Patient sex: M
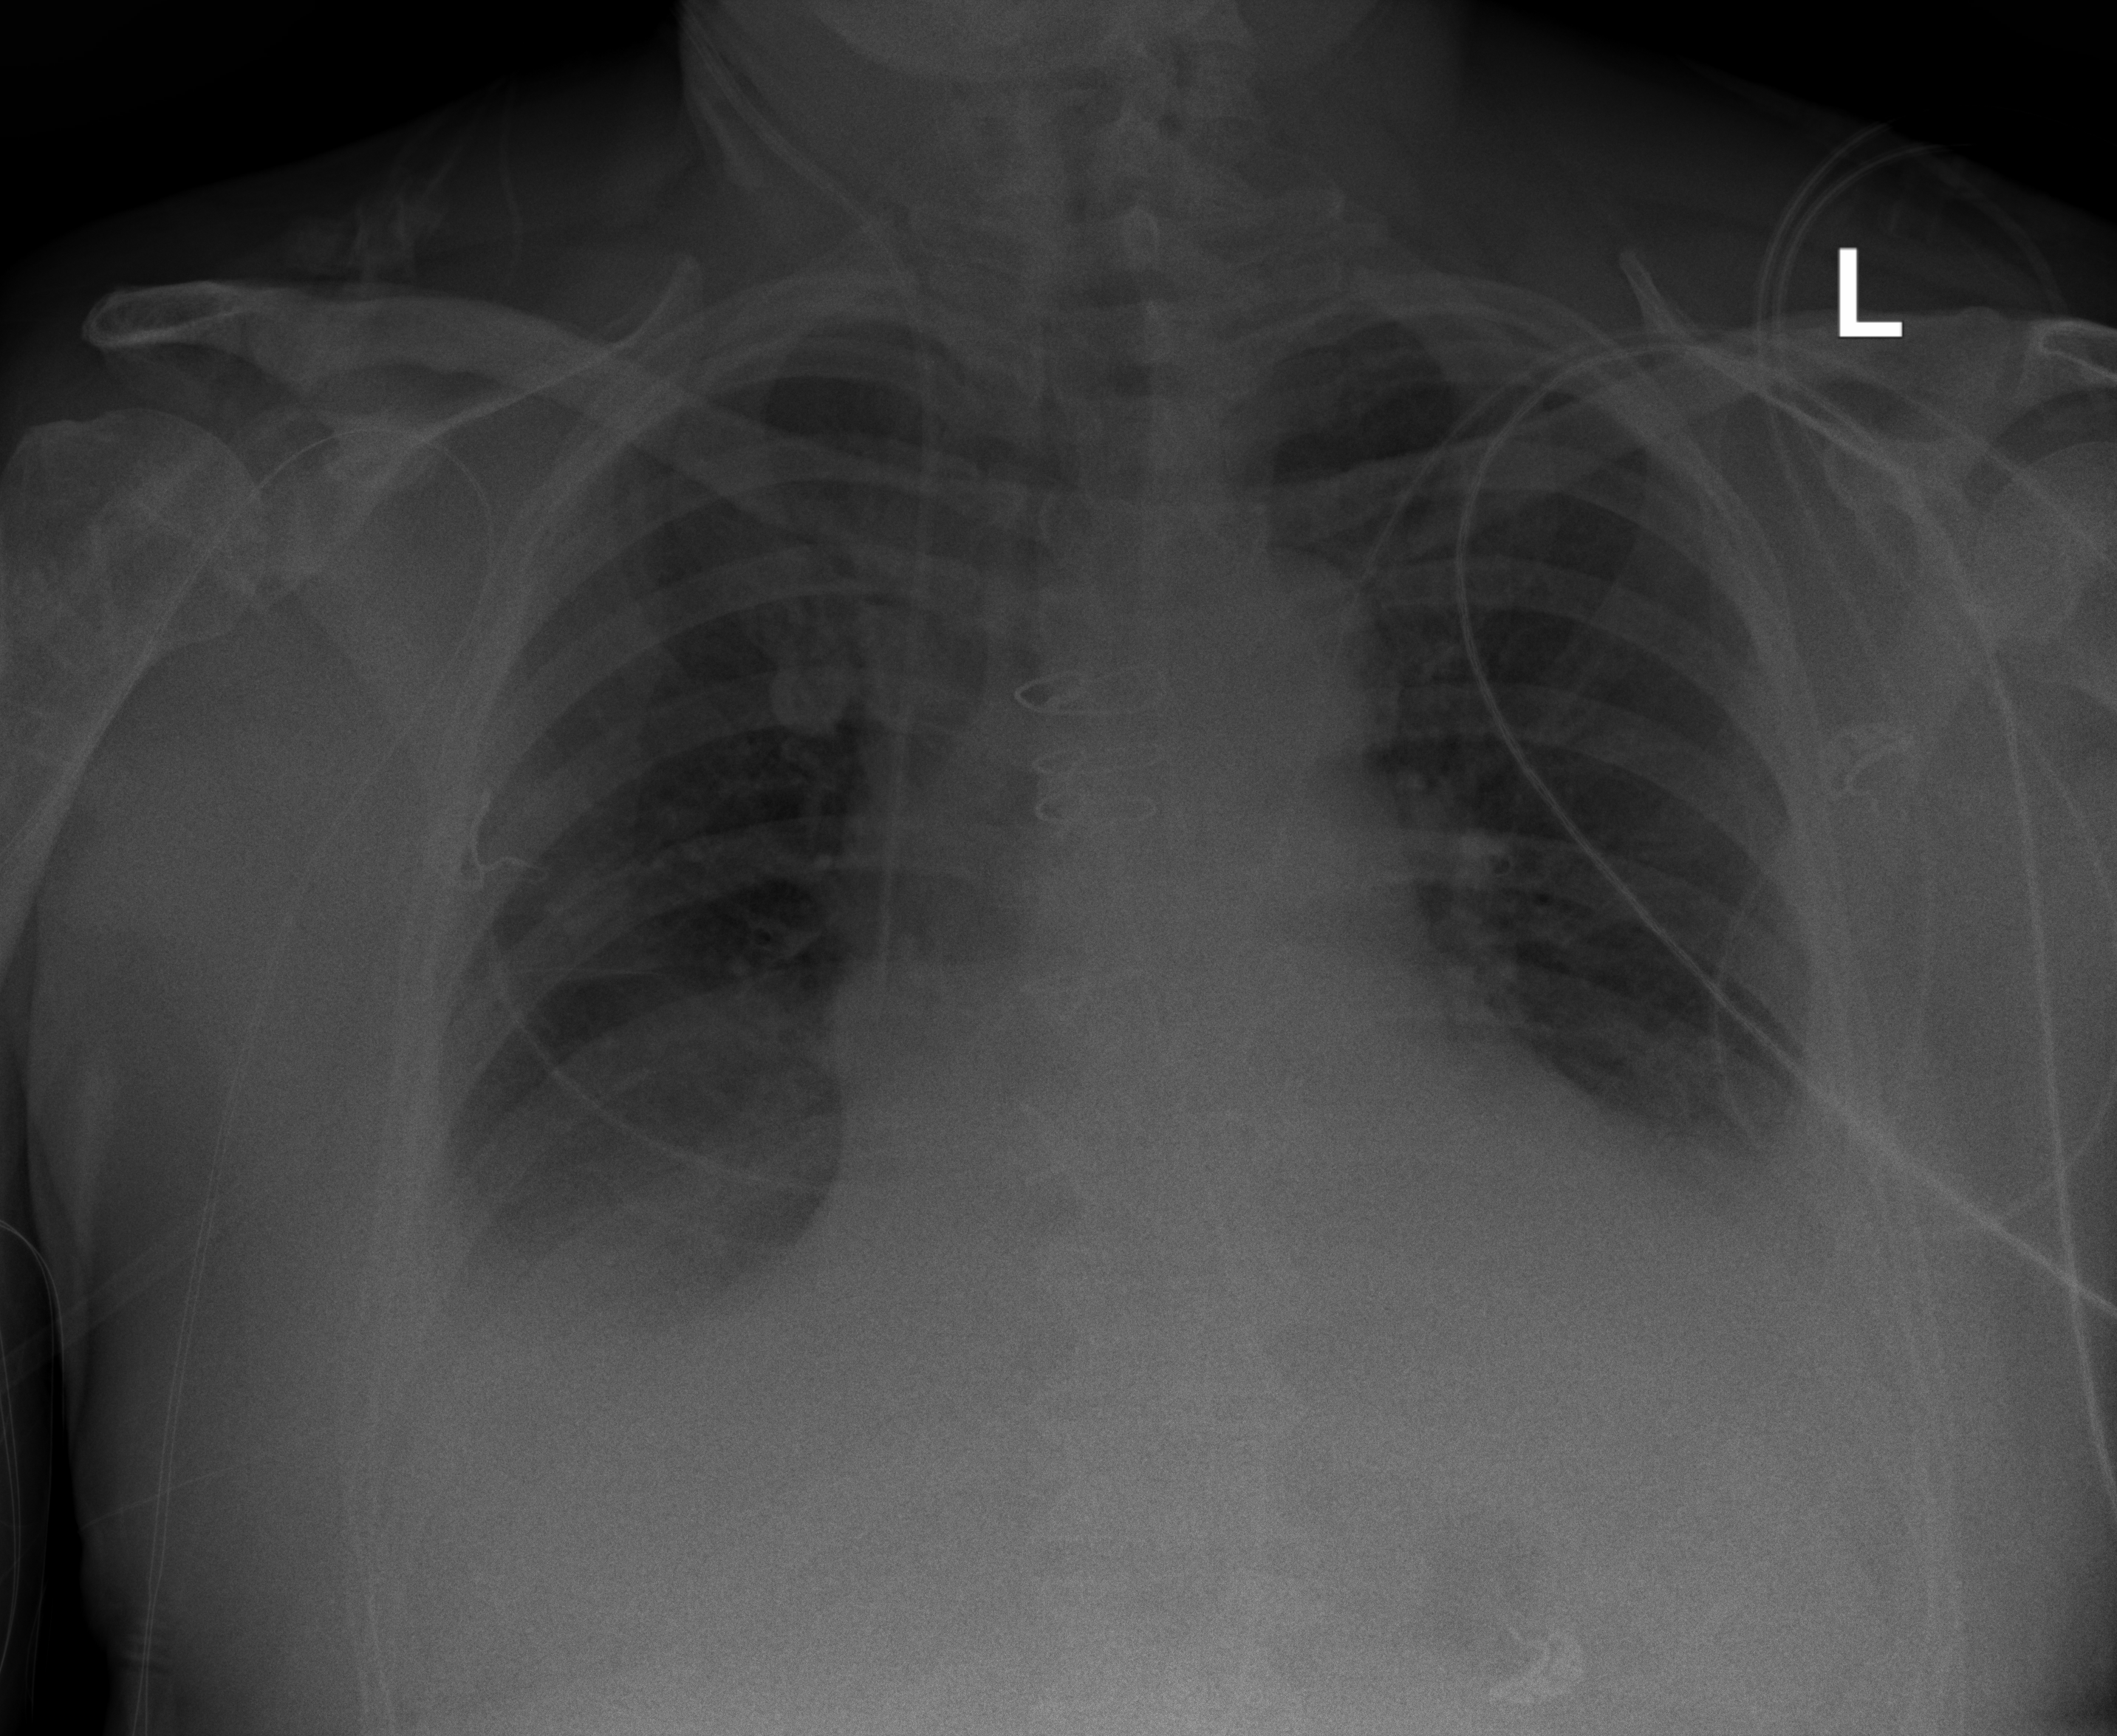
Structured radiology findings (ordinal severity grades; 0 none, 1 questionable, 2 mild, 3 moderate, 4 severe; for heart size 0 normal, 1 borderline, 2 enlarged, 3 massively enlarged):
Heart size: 2
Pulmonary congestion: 2
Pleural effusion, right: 3
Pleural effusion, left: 3
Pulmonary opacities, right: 2
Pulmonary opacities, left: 2
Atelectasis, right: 2
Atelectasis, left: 2